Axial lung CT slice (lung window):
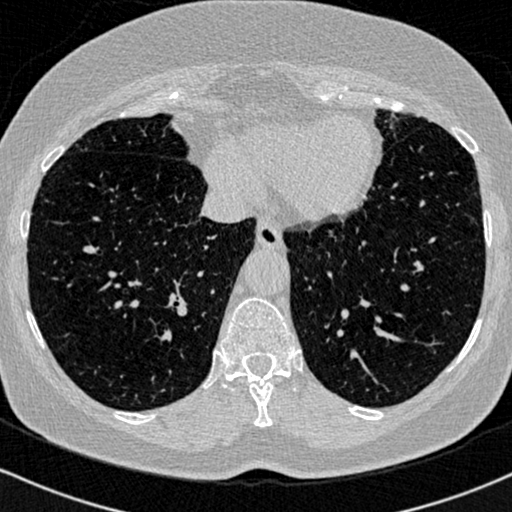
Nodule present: no